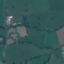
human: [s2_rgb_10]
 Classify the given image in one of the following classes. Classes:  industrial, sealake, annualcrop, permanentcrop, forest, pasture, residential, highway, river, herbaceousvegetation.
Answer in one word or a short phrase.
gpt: Pasture